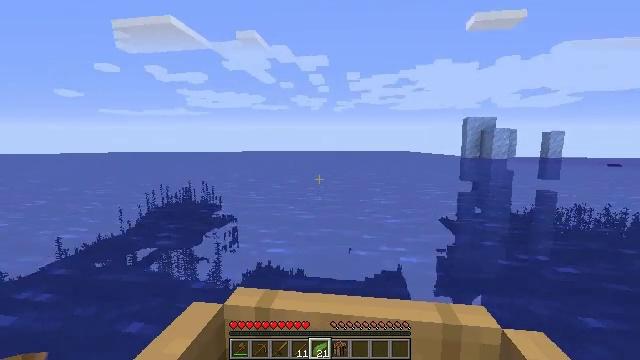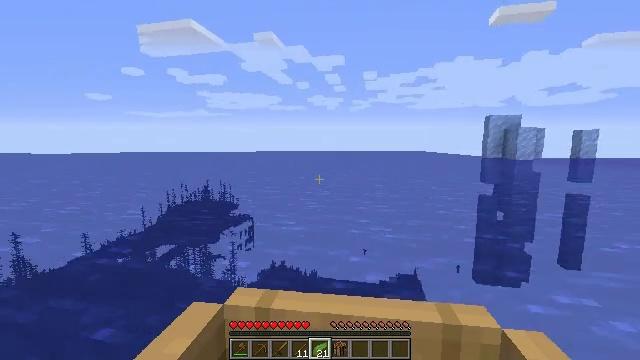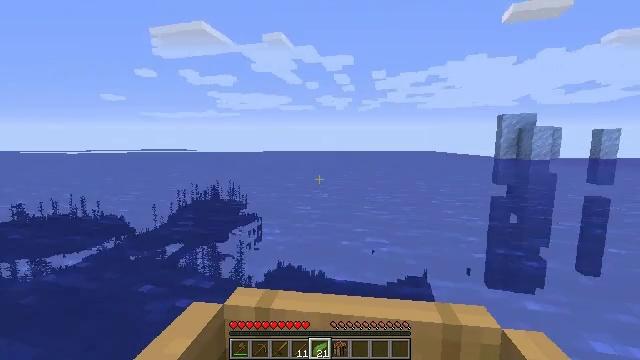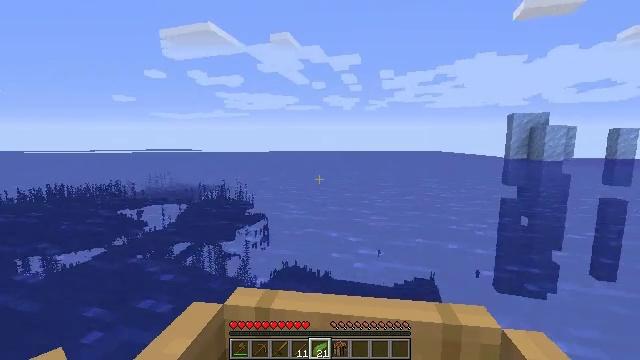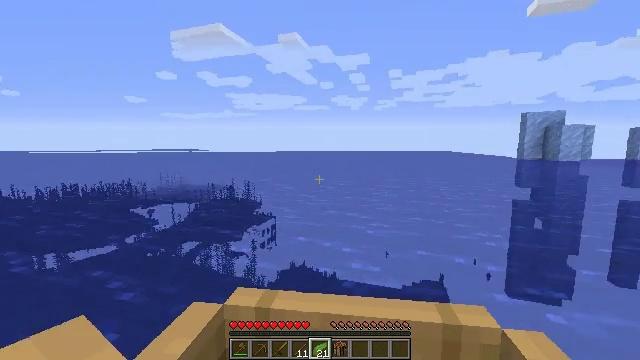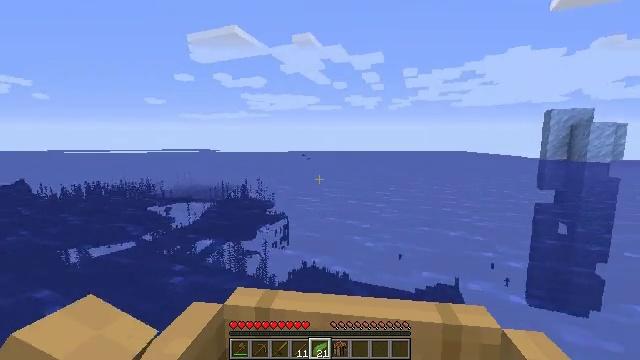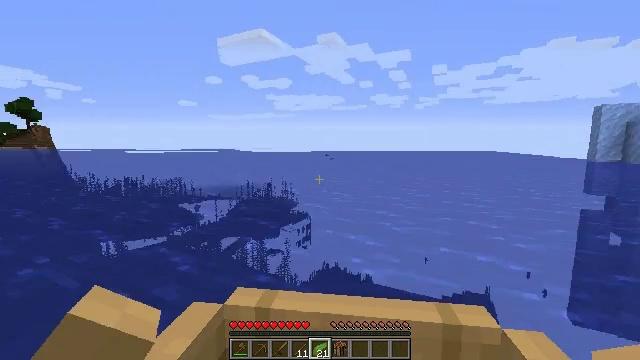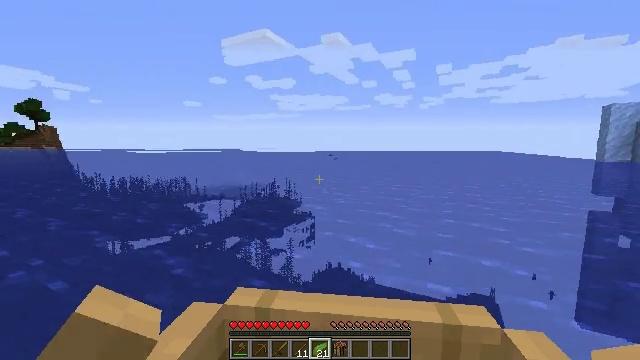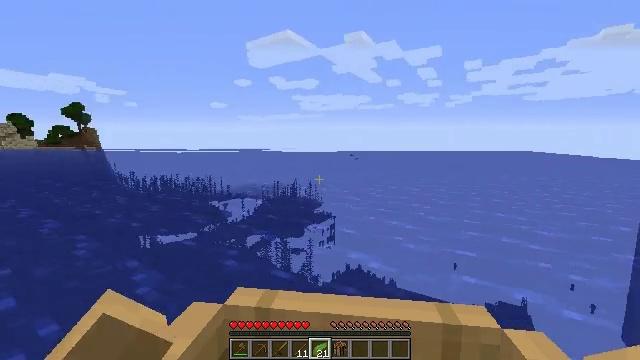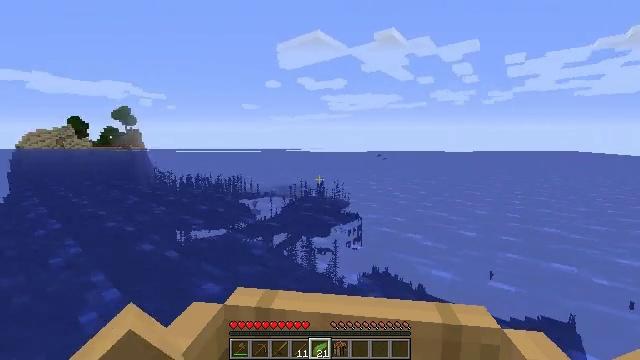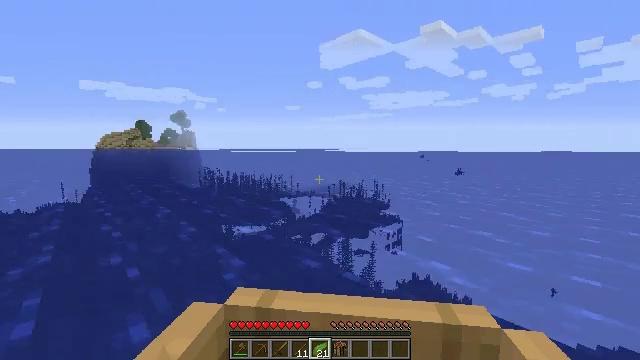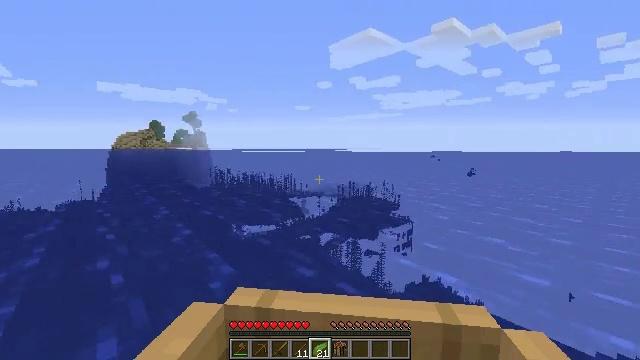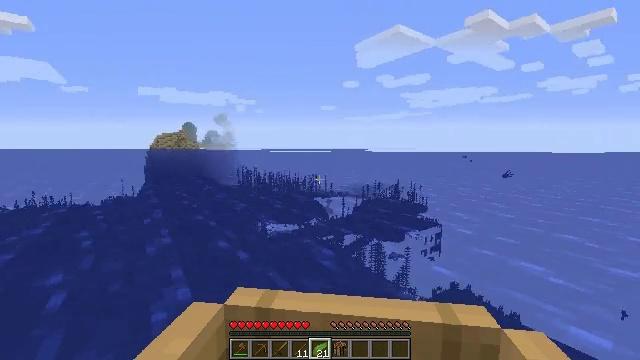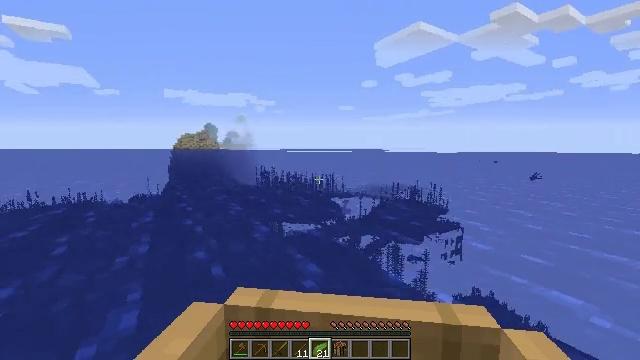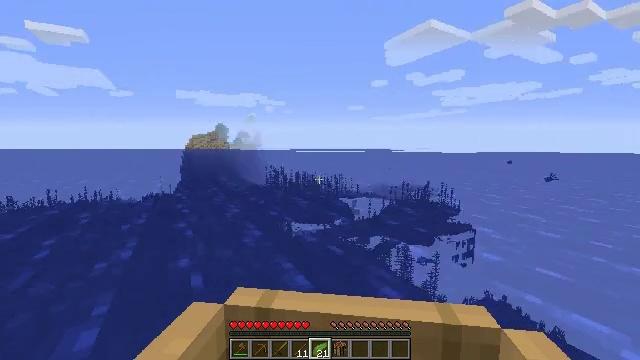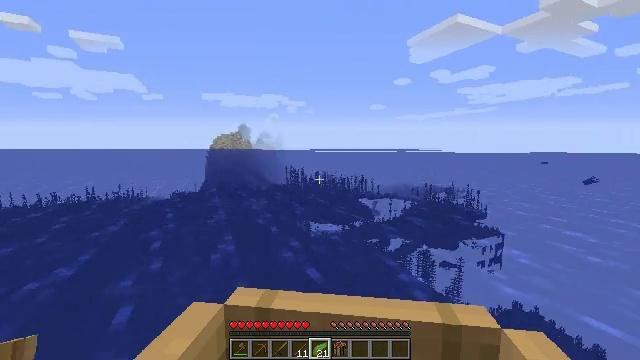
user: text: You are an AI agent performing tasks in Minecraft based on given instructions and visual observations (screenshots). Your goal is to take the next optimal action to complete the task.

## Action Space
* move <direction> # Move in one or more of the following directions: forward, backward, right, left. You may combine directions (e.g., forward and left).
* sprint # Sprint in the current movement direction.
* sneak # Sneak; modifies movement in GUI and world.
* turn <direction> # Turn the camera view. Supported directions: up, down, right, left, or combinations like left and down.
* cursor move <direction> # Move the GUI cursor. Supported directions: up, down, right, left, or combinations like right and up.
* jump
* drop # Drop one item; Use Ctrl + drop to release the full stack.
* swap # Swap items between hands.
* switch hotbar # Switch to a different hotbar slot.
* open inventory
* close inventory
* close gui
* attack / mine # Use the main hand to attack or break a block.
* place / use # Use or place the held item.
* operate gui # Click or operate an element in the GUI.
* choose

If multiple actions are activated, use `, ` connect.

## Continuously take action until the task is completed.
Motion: motion action
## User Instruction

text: Remove kelp and place it on the ground.
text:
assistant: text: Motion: move forward
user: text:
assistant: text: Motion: move forward
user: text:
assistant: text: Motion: move forward and move left
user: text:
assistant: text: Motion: move forward and move left
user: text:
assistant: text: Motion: move forward and move left
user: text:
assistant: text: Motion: move forward and move left
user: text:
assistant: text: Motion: move forward and move left
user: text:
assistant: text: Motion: move forward and move left
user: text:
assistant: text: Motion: move forward
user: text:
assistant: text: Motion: move forward
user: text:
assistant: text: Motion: move forward
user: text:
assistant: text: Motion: move forward
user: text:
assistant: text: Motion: move forward
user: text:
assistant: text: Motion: move forward
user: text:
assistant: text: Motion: move forward
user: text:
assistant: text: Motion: move forward
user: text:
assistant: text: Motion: move forward
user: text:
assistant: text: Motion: move forward
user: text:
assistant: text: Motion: move forward
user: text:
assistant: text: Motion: move forward
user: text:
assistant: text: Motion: move forward
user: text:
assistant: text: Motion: move forward
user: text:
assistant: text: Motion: move forward
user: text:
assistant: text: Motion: move forward
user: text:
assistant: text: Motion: move forward
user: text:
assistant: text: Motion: move forward, turn right
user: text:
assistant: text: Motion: move forward, turn right
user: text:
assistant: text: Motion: move forward, turn right
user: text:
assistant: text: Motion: move forward, turn right
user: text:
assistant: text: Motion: move forward, turn right